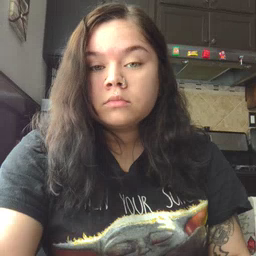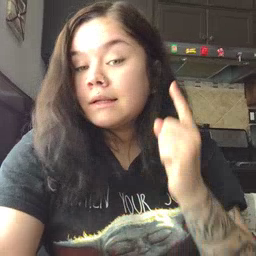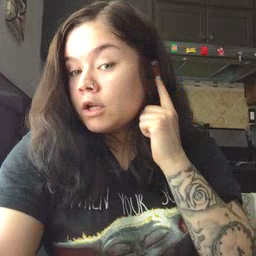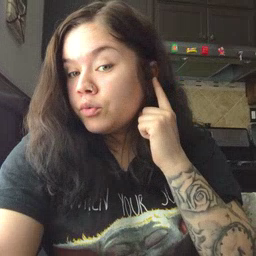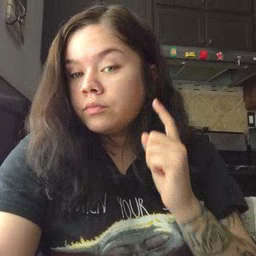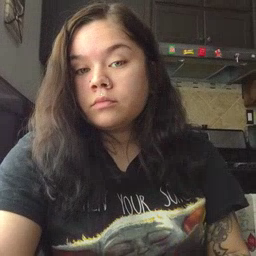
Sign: ear